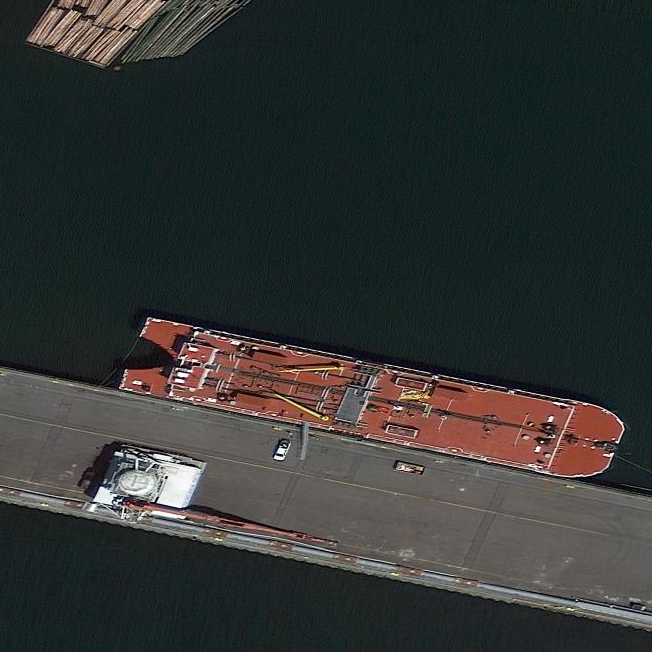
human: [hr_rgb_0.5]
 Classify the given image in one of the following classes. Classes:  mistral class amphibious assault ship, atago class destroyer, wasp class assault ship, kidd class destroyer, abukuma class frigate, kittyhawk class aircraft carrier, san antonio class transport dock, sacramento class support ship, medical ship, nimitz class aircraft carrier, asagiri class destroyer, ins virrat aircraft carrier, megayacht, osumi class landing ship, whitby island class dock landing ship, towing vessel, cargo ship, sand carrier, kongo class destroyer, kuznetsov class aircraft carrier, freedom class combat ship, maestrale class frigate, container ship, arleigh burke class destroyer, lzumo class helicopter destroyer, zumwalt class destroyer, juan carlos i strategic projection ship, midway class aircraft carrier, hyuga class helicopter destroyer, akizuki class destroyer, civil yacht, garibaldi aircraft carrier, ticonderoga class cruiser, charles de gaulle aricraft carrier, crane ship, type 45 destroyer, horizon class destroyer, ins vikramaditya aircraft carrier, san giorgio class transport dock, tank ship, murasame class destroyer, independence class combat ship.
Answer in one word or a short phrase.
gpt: Tank ship